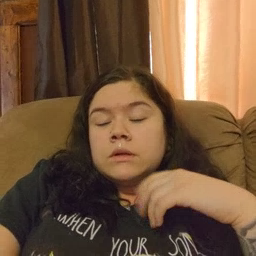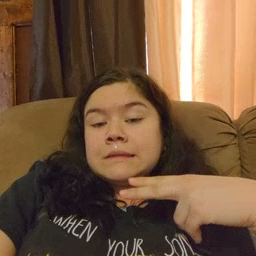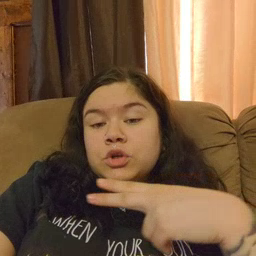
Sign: scissors